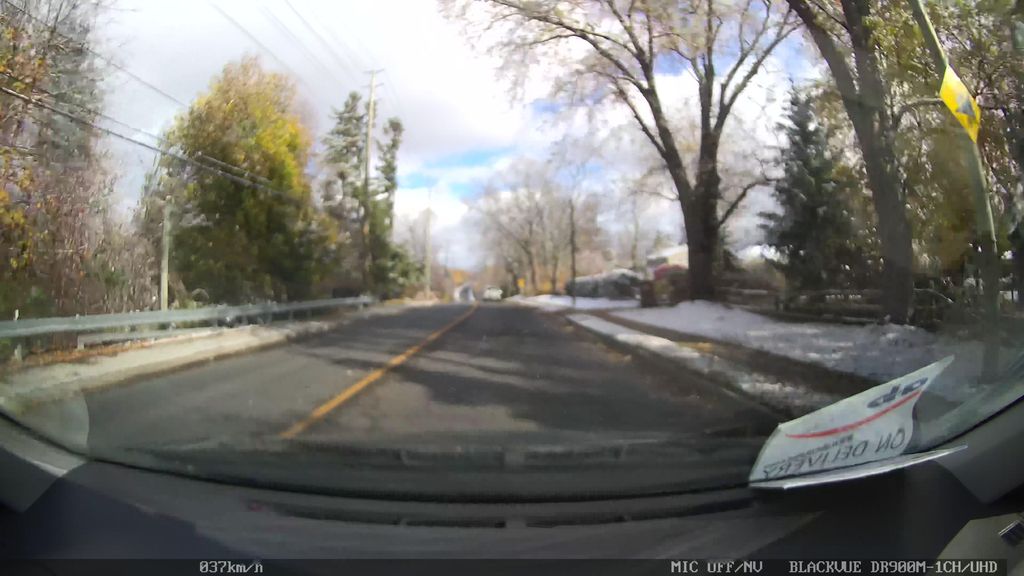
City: toronto